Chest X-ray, AP view. Patient: 68 years old, sex F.
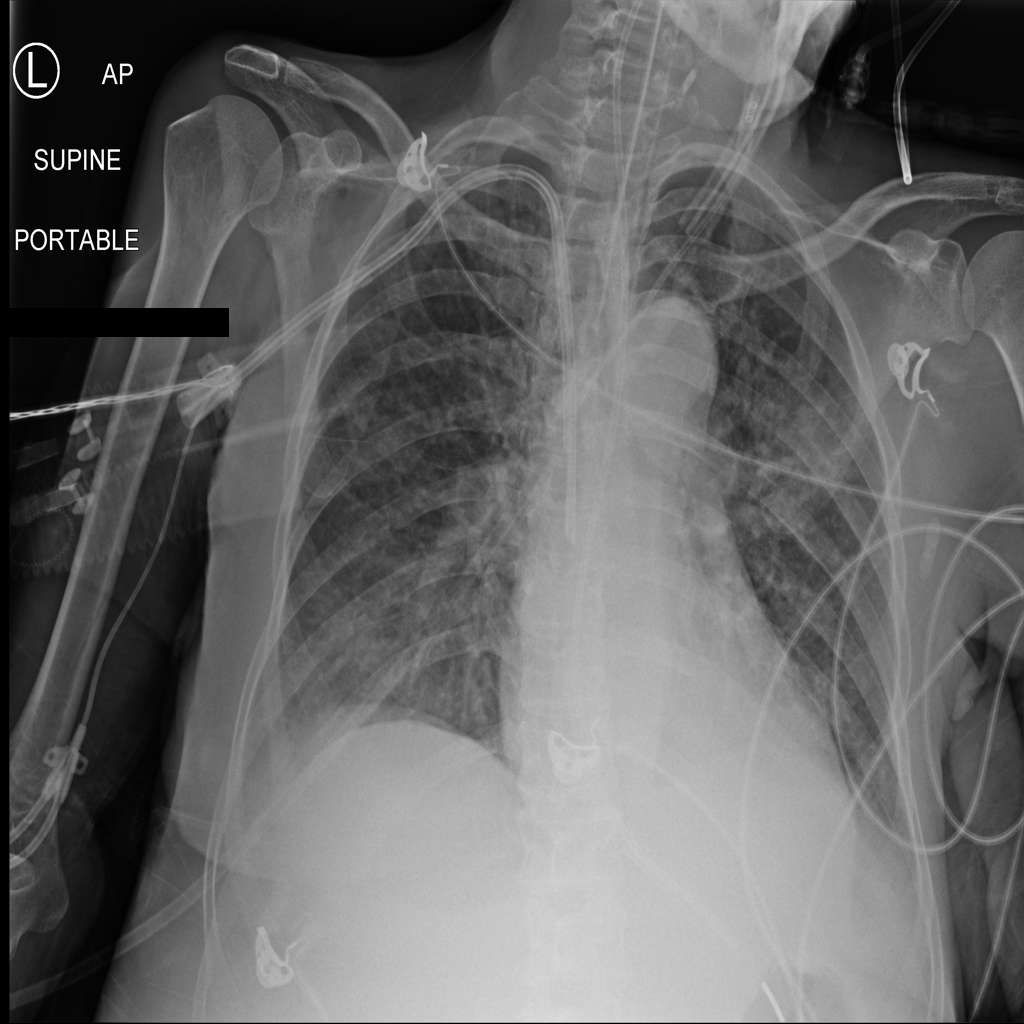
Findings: Consolidation